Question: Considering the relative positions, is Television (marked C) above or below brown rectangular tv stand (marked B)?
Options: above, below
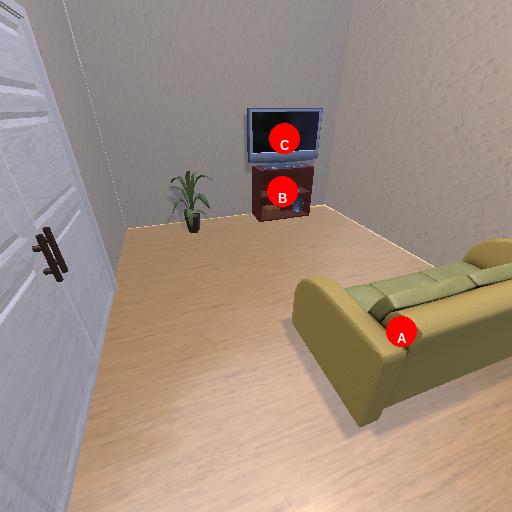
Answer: above